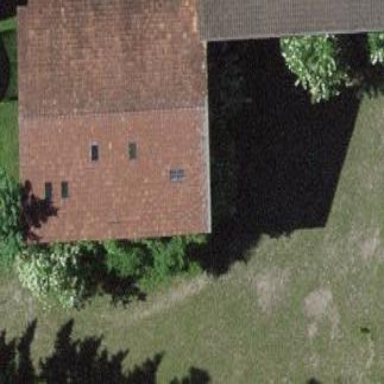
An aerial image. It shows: Garage.